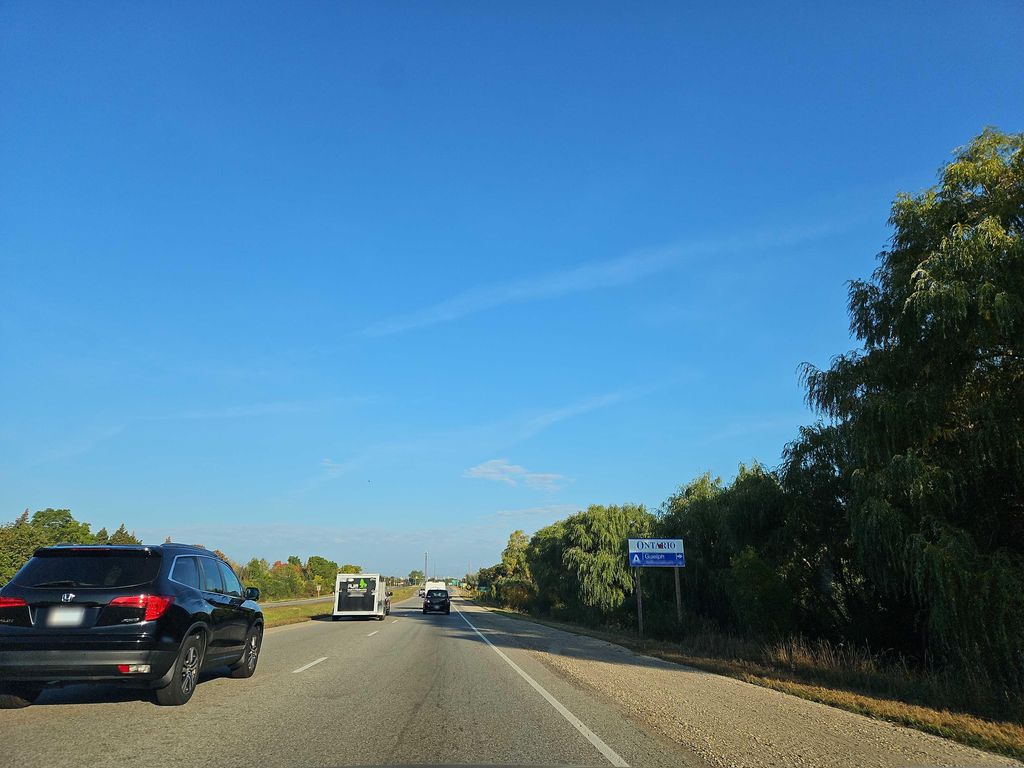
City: kitchener-waterloo